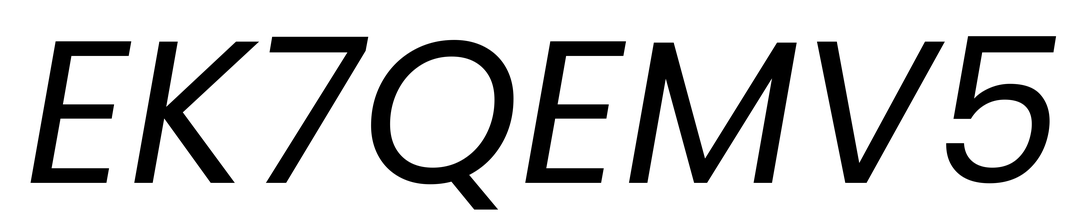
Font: Poppins-Italic